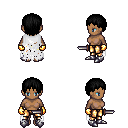
a pixel art fantasy rpg character, female body template, human, dark skin, white tattered cape, gold greaves, black plain hairstyle, gold gloves, metal boots, dagger, four views (front, back, left, right), 2x2 character sprite sheet, small pixel art, hard edges, no anti-aliasing